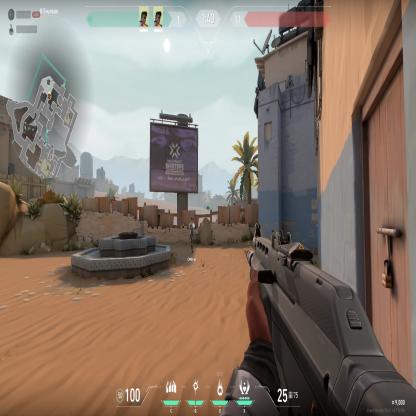
Label: teammate